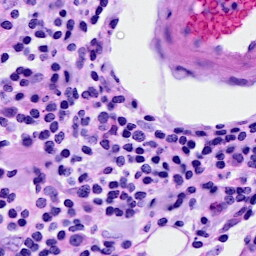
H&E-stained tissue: Breast